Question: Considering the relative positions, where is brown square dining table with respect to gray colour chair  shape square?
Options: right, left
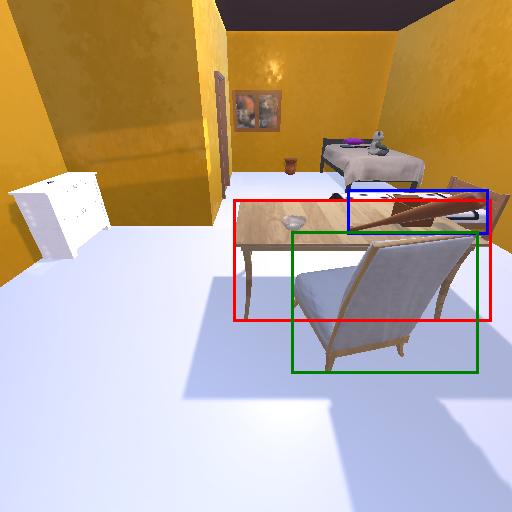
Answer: right